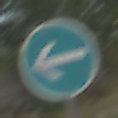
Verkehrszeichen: VorgeschriebeneFahrtrichtungHierLinks
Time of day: MorningAfternoon
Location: Outdoor (Suburban)
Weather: PartlyCloudy
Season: NotSpecified
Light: Natural